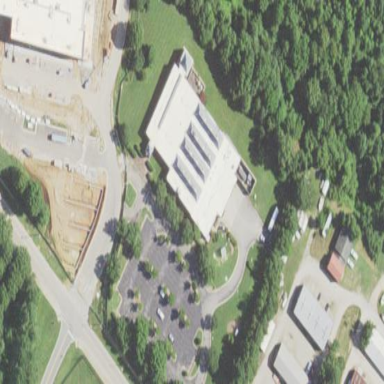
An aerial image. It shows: Commercial building.